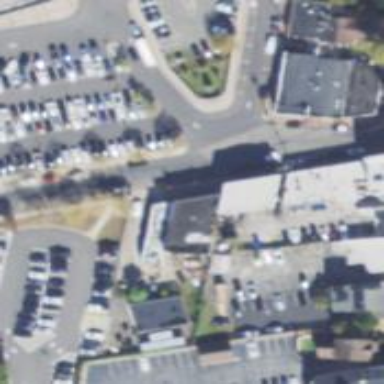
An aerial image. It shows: Building that serves as post office.